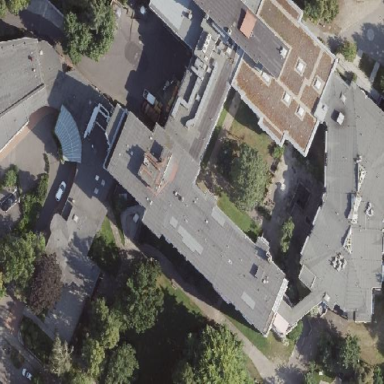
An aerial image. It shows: Hospital providing healthcare services.